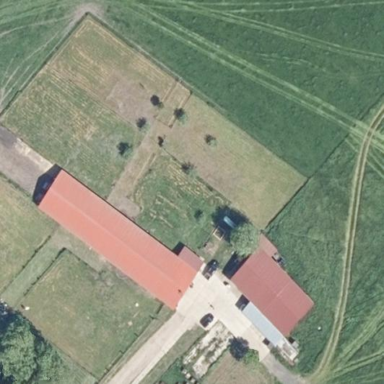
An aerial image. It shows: Farm building.